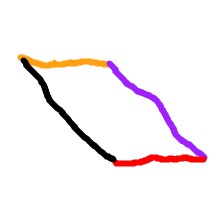
Shape: parallelogram